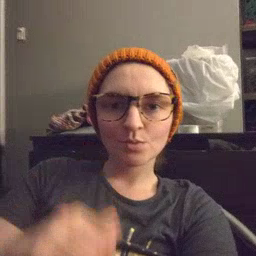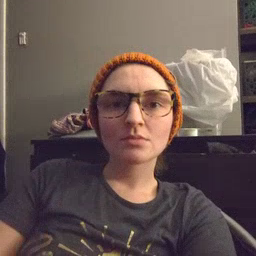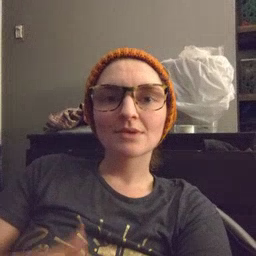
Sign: yellow